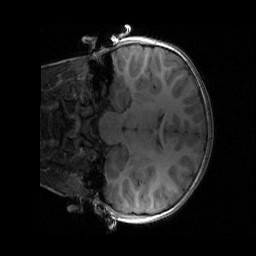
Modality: T1w
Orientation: coronal
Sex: female
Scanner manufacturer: siemens
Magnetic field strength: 3 T
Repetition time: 1.9 s
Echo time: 0.00243 s